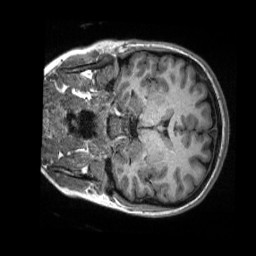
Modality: T1w
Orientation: coronal
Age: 21
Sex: female
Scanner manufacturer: siemens
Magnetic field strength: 3 T
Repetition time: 2.3 s
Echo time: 0.00288 s